Interaction volume radius: 5 \u00c5
Interaction volume height: 30 \u00c5
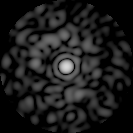
Disorder parameter: 0.8593